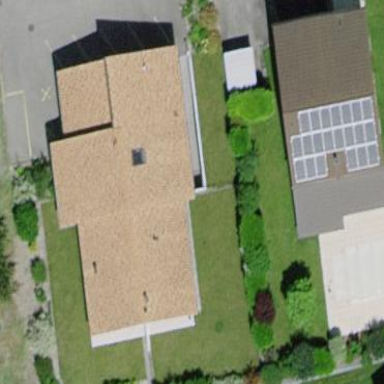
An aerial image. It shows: Detached building.